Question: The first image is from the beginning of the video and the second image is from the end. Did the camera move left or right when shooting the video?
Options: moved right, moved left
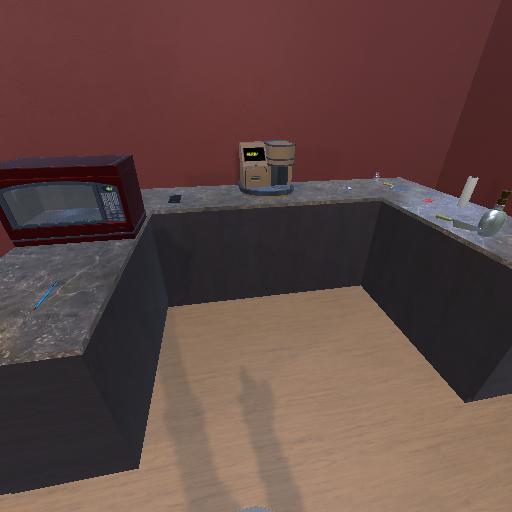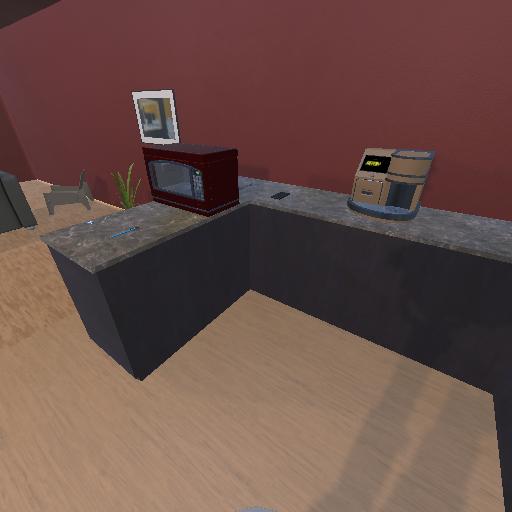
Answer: moved right